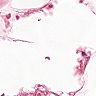
Metastatic tissue present: no